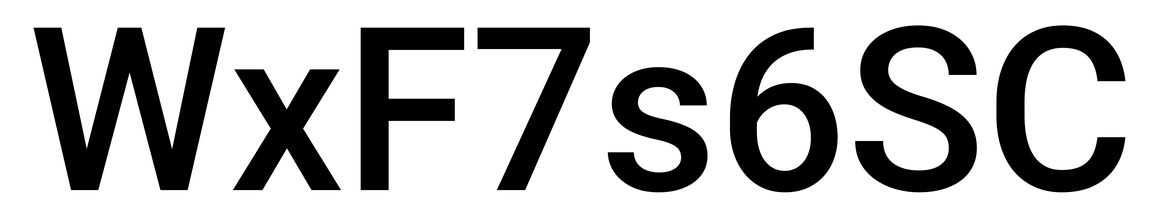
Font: Roboto_Medium